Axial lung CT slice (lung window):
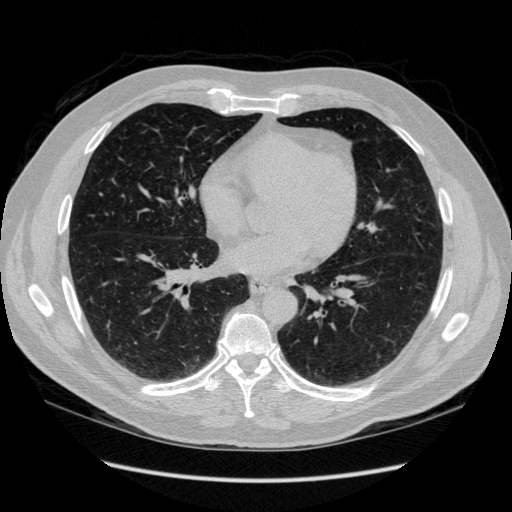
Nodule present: no